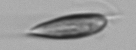
Label: Prorocentrum_triestinum